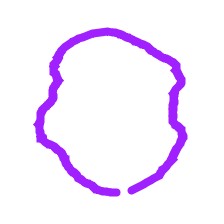
Shape: circle